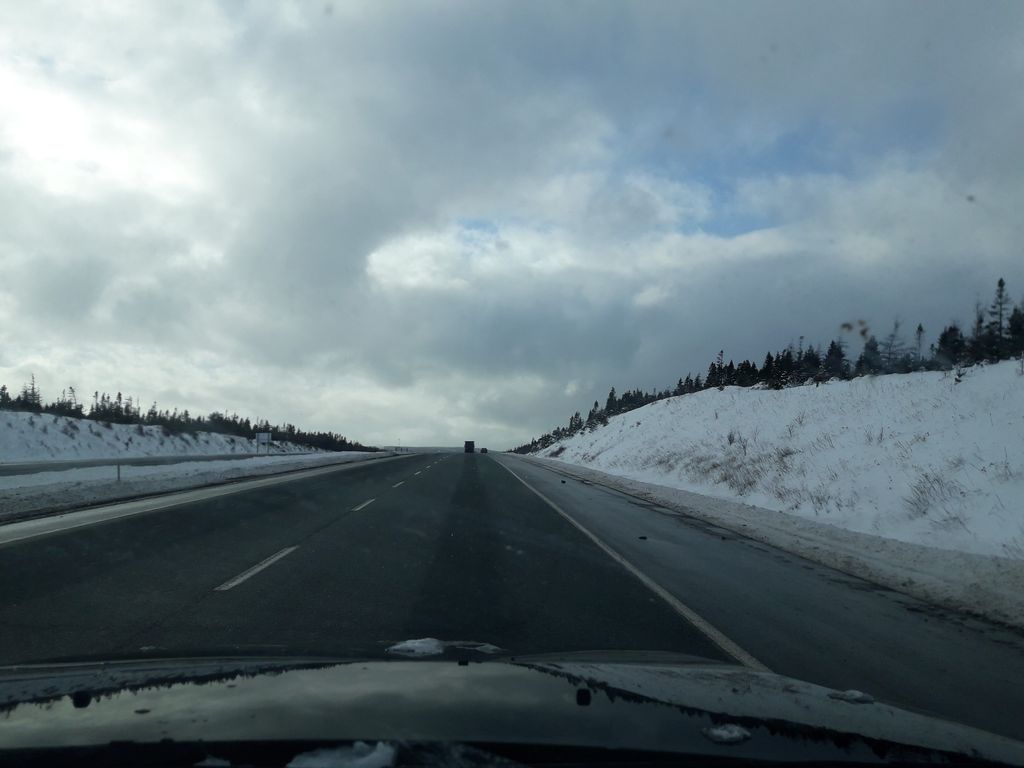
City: st_johns